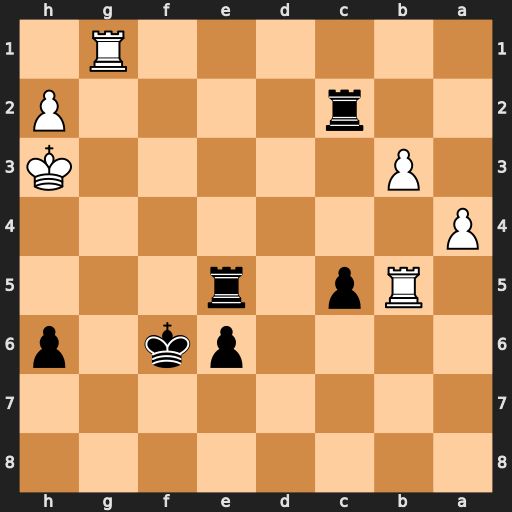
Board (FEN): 8/8/4pk1p/1Rp1r3/P7/1P5K/2r4P/6R1
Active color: b
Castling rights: -
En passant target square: -
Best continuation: Rh5+ Kg3 Rg5+